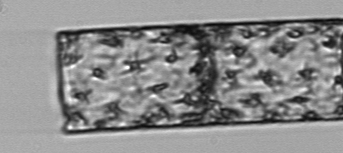
Label: Guinardia_flaccida